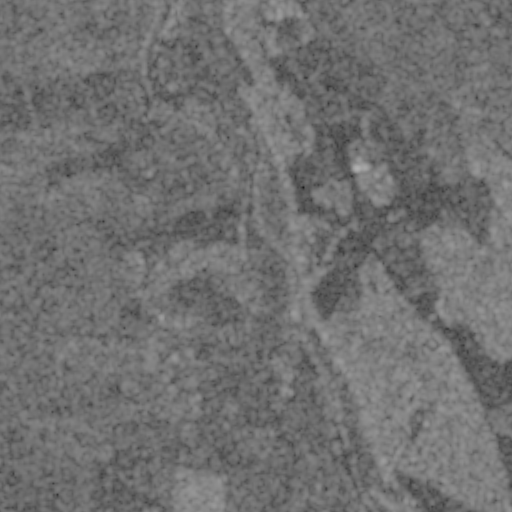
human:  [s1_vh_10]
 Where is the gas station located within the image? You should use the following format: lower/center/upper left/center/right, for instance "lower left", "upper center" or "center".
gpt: The gas station is located in the upper center of the image.
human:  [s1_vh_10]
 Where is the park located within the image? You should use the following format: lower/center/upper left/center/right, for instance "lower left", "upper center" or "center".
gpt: The park is located in the upper center of the image.
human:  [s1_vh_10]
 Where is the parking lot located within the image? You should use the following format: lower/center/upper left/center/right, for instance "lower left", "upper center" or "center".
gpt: The parking lot is located in the upper center of the image.
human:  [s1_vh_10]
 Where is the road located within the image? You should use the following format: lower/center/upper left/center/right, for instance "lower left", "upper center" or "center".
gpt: There is no road in the image.

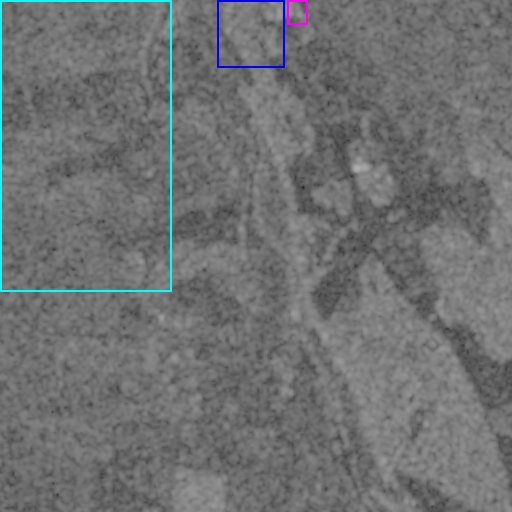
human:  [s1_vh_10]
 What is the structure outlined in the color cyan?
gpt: The structure outlined in cyan is a crop field.
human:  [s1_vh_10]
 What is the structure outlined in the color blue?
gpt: The structure outlined in blue is a park.
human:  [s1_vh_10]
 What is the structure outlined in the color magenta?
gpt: The structure outlined in magenta is a parking lot.
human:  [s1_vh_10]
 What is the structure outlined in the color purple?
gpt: There is no purple outline.